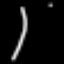
Label: The Eiffel Tower